Aerial crown-view tile of a tropical tree (Barro Colorado Island, Panama), acquired 20250915:
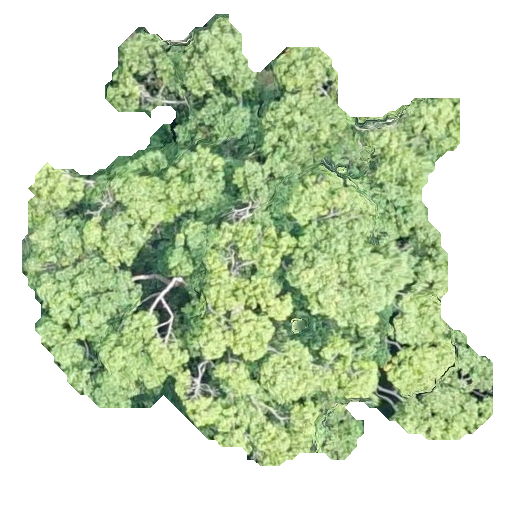
Species: Ocotea leptobotra
GBIF accepted scientific name: Ocotea leptobotra
Crown area: 201.391 m²